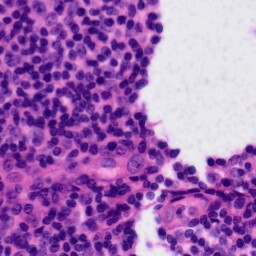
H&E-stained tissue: Tonsil